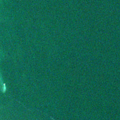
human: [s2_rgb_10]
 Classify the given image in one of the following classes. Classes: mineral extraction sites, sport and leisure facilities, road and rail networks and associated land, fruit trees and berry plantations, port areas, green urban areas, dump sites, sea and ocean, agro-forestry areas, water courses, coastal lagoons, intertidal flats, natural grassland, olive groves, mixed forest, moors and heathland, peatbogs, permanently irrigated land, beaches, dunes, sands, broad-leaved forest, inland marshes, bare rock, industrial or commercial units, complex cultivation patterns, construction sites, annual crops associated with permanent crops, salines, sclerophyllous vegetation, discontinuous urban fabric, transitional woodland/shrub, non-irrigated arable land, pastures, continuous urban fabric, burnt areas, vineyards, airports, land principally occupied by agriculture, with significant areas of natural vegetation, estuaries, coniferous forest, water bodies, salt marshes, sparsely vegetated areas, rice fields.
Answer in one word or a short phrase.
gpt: sea and ocean